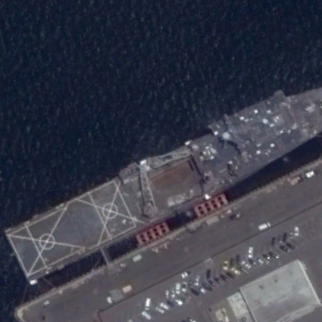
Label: combat